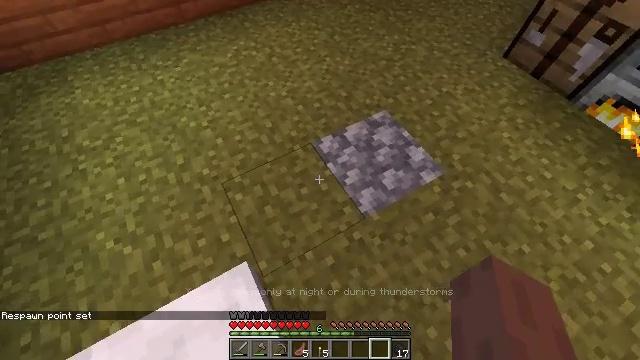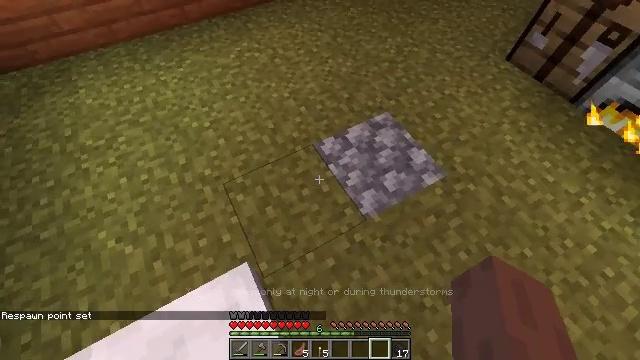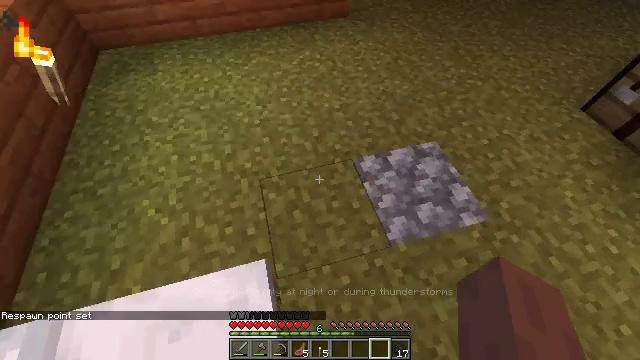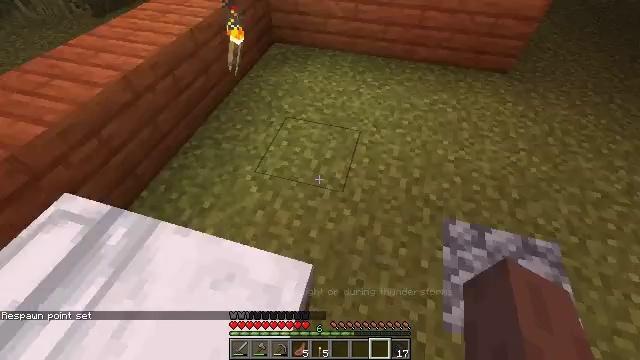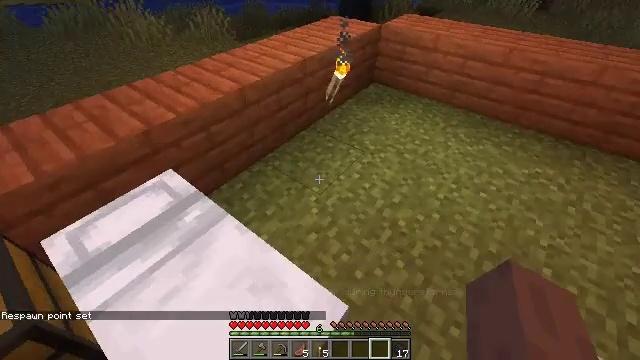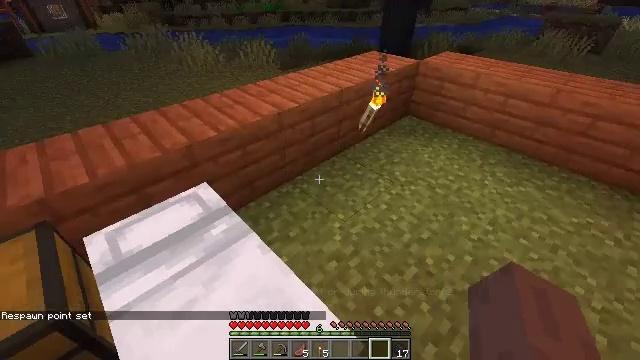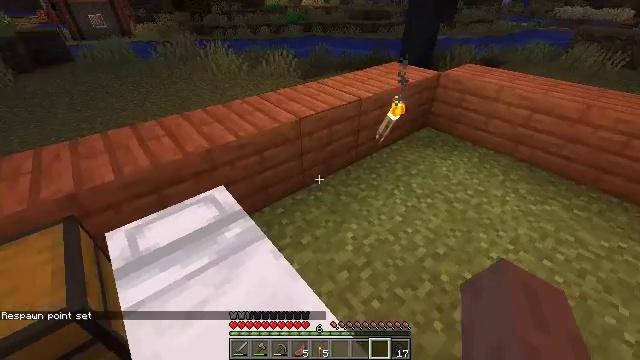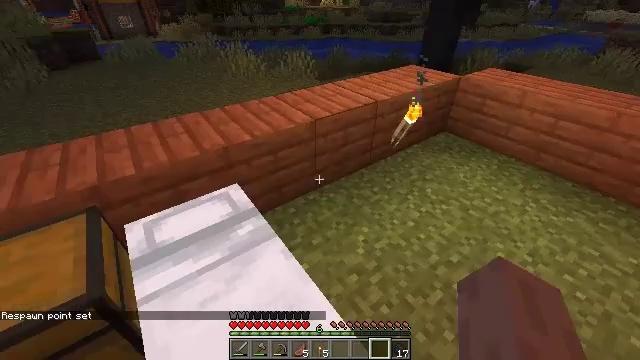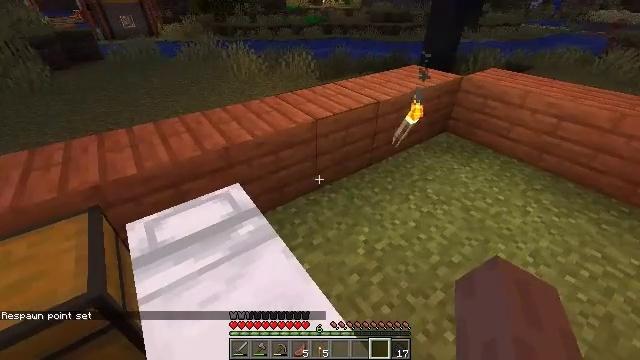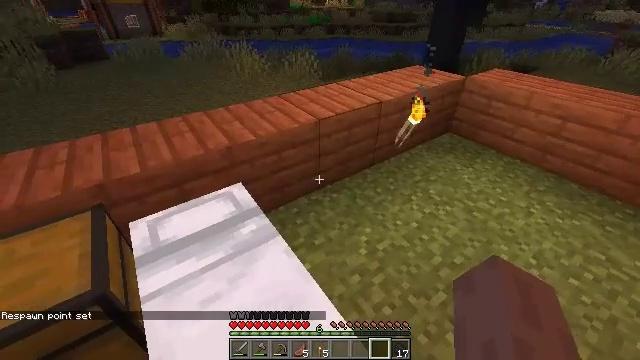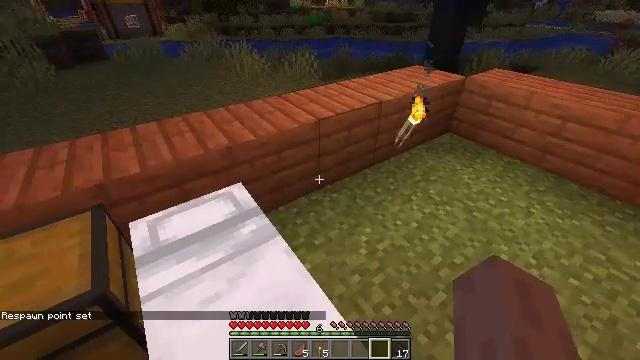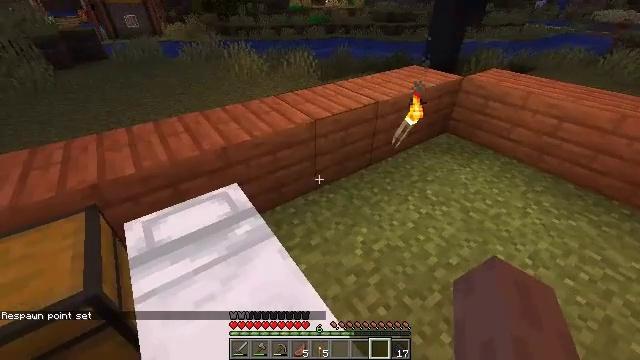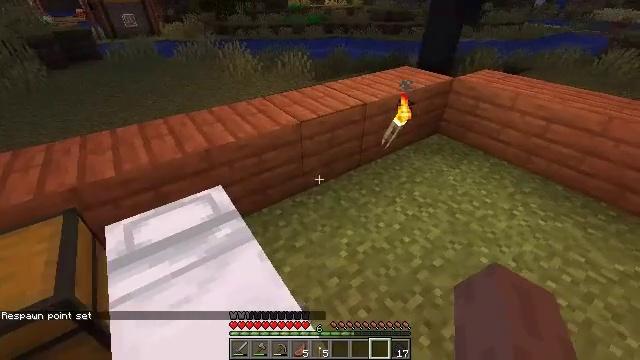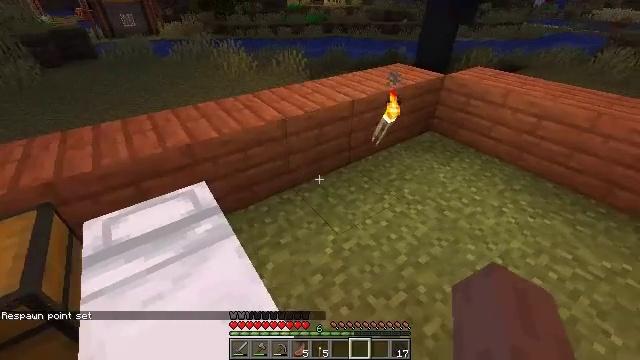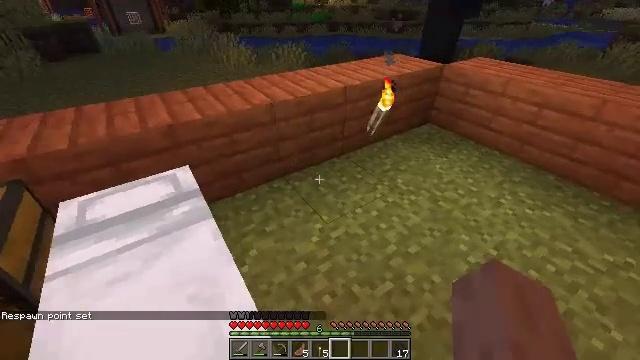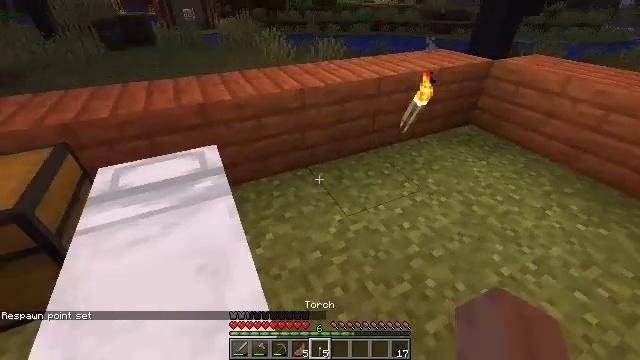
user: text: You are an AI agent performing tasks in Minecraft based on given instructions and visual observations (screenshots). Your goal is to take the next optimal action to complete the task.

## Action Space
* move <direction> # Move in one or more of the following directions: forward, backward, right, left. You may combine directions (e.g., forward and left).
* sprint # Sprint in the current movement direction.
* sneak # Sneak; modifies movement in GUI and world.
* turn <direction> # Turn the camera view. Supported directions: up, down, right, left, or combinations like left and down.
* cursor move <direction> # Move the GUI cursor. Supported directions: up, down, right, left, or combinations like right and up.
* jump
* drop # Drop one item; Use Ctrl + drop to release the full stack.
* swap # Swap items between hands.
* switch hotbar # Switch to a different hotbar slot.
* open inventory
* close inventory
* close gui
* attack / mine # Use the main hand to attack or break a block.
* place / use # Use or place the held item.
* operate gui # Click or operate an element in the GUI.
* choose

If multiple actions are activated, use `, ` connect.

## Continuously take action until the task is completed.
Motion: motion action
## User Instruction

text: Attack the acacia planks to recycle them.
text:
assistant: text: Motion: no_op
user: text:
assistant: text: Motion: turn left and up
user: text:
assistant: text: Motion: turn left and up
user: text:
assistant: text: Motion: turn left and up
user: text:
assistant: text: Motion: turn left and up
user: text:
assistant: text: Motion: turn left and up
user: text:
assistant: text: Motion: turn left
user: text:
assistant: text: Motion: no_op
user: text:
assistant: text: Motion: no_op
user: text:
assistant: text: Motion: no_op
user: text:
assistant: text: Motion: move right
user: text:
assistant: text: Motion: move right
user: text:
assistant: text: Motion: move right
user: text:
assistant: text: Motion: move right, turn left
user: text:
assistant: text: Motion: move forward and move right, turn left
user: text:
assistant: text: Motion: move forward and move right, turn left
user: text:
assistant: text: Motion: move forward
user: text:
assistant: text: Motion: turn left and up
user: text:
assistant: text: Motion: turn left and up
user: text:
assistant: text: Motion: turn left and up
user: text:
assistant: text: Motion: no_op
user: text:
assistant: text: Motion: no_op
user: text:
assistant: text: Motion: no_op
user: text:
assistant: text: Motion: no_op
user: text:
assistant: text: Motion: no_op
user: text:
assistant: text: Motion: no_op
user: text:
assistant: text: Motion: no_op
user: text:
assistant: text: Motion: turn left and up, attack / mine
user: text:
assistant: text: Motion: turn left and up, attack / mine
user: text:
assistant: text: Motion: turn left and up, attack / mine